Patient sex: M
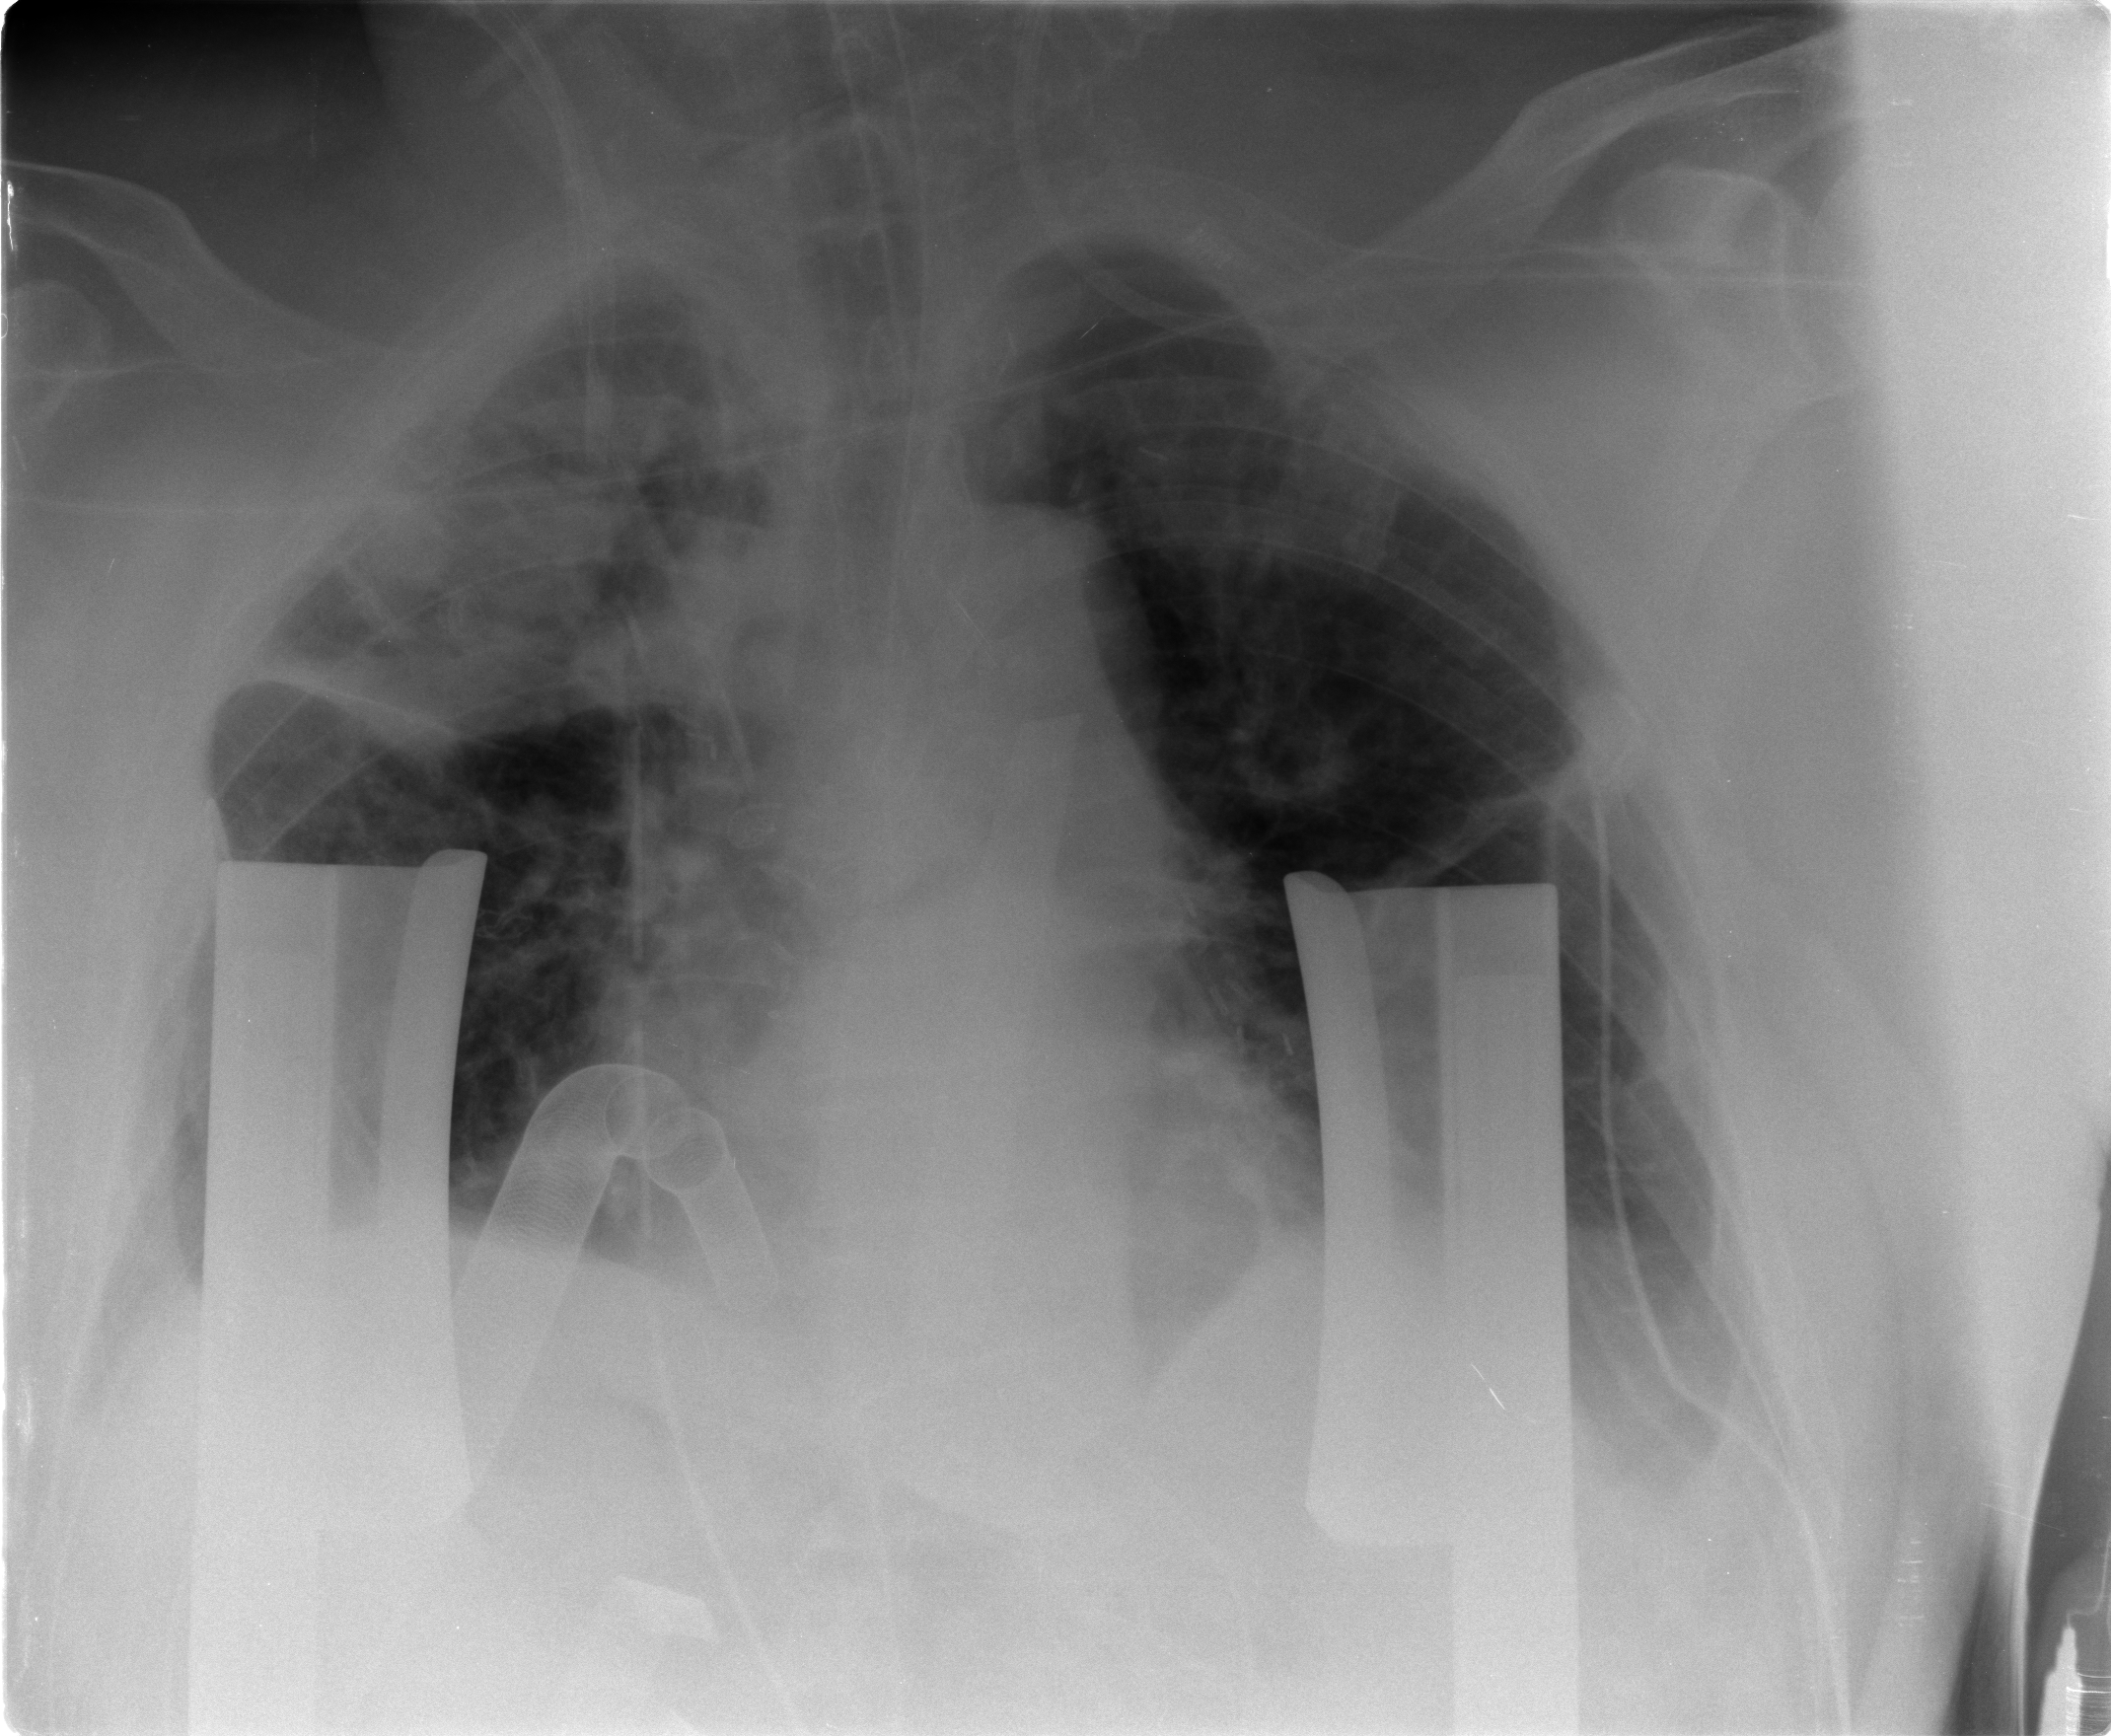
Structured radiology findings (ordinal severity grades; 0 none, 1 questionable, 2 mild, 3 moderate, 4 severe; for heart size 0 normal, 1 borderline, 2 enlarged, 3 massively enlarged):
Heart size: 0
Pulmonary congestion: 0
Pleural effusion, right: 1
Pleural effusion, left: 1
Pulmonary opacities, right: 2
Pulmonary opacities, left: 0
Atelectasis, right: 2
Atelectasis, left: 0